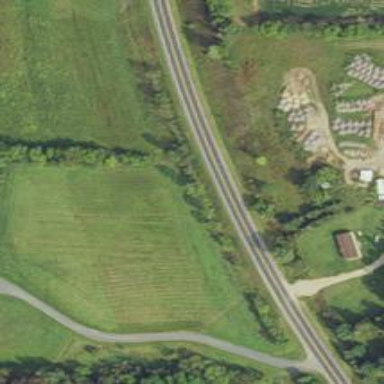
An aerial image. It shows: Secondary road.